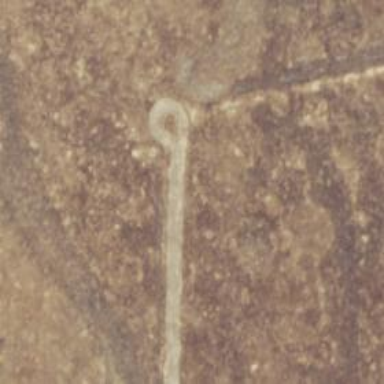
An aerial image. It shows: Track road.